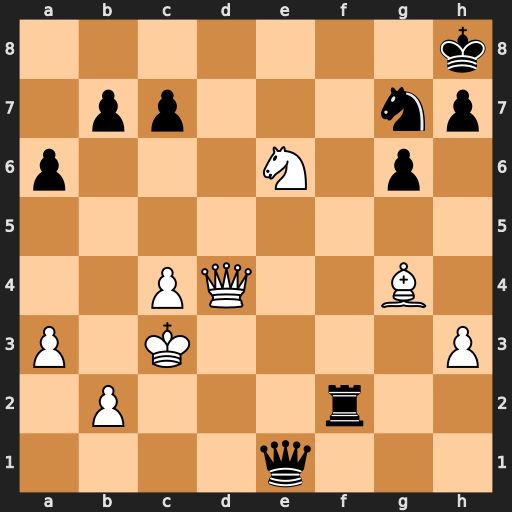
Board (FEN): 7k/1pp3np/p3N1p1/8/2PQ2B1/P1K4P/1P3r2/4q3
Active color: w
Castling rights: -
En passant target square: -
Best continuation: Kb3 Qxe6 Bxe6